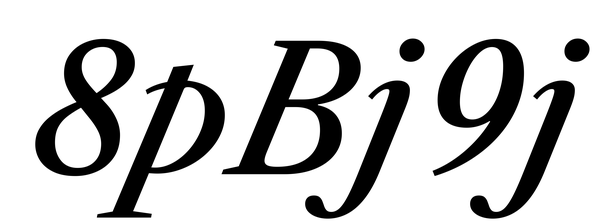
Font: LibreCaslonText-Italic_Medium_Italic